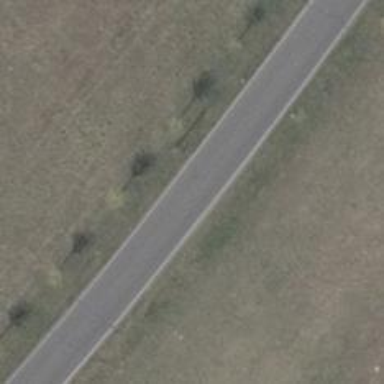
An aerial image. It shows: Secondary road with asphalt surface.